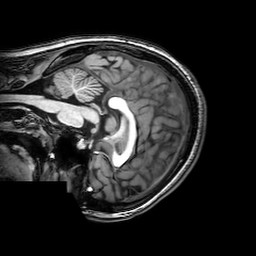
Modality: T1w
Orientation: sagittal
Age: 20
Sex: female
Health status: healthy
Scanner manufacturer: philips
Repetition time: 0.008163 s
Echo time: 0.00374 s